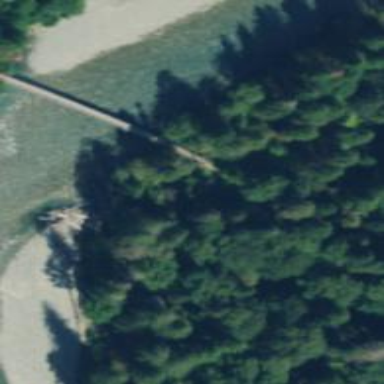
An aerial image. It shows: Path crossing suspension bridge.